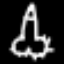
Label: octagon